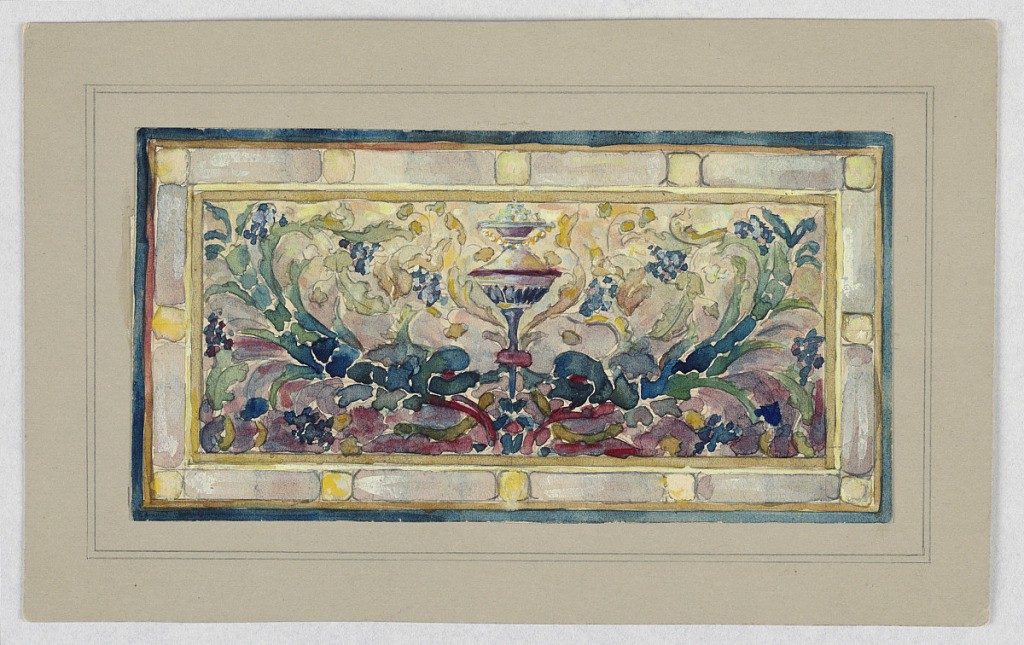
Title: Design for stained glass
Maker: Alice Cordelia Morse, American, 1863–1961
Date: late 19th century
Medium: Brush and gouache, graphite on paper mounted on tan illustration board
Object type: Drawing
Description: Rectangular design; tall central vase in blue, floral arrangement below.